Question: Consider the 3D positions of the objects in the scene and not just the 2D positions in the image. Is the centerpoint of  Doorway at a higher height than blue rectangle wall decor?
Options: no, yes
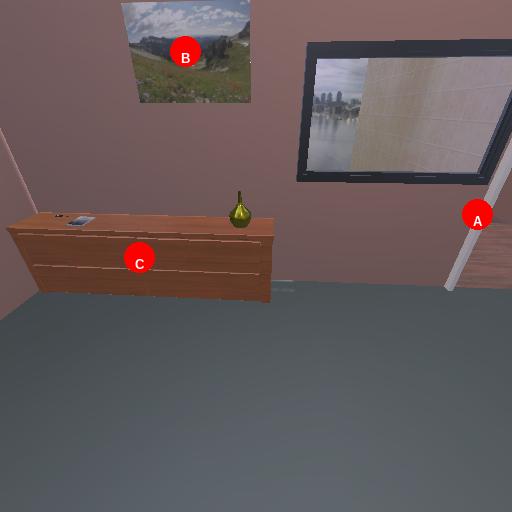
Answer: no